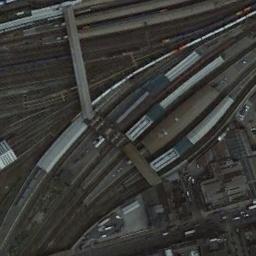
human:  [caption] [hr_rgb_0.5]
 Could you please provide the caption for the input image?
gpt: Lots of buildings are beside the railway station .

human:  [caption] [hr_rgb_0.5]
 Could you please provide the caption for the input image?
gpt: The railway station has lots of railways and some trains .

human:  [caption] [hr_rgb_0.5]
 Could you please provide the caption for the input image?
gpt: There is a railway station under construction in the suburbs .

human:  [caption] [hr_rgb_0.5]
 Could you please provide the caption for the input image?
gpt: The railway station is on the bare land next to some buildings .

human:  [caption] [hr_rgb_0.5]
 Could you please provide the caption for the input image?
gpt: There are some buildings beside the railway station .